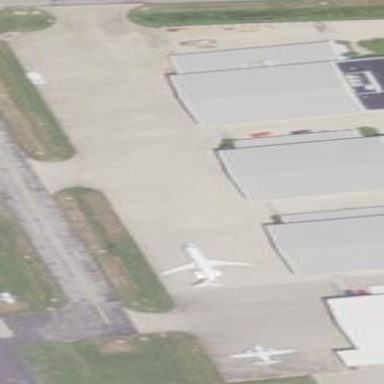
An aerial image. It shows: Apron at the airport.